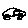
Label: car